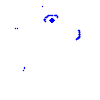
Particle: kaon